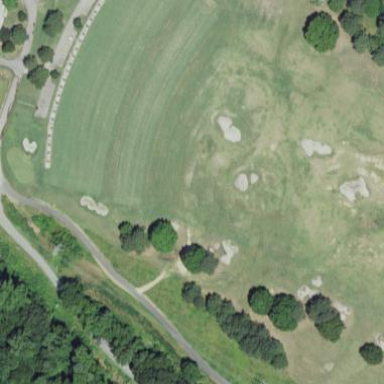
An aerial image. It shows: Grassy area designated as golf tee.